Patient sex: M
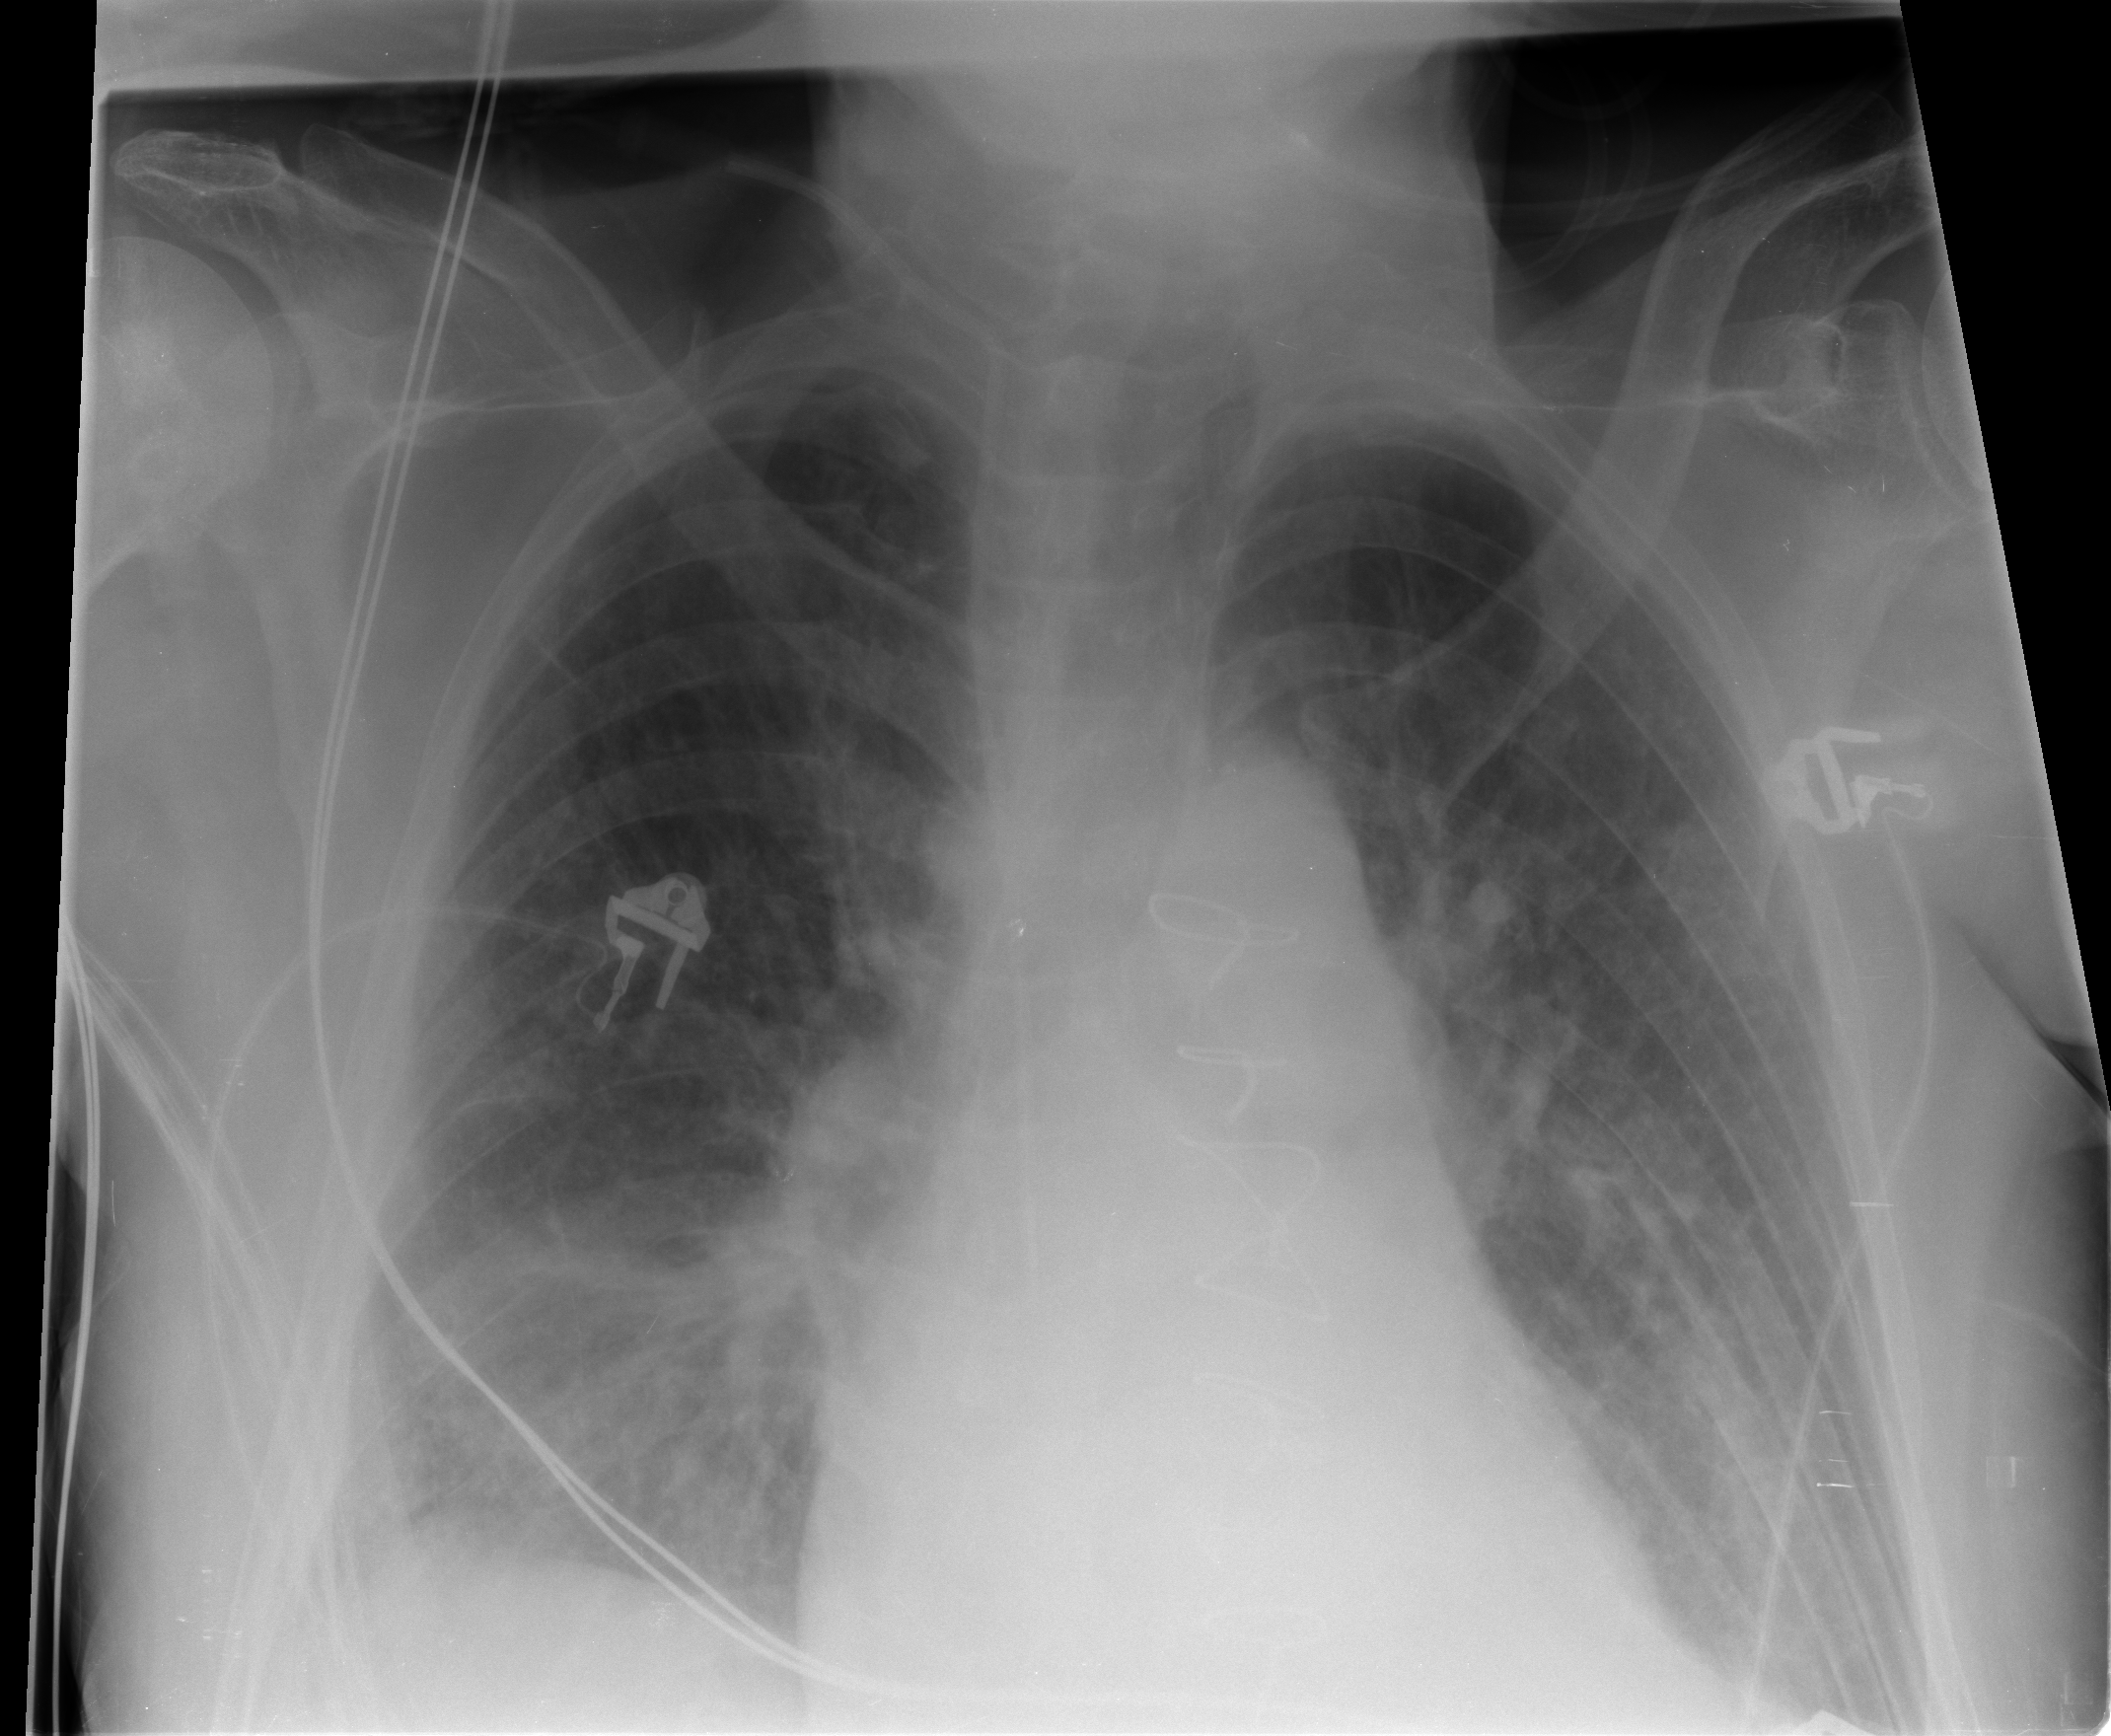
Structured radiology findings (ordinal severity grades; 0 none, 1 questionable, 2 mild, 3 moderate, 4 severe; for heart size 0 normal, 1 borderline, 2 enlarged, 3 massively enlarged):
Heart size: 0
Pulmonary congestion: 2
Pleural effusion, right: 2
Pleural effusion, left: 0
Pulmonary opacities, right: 2
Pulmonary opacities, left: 0
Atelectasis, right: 2
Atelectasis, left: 2